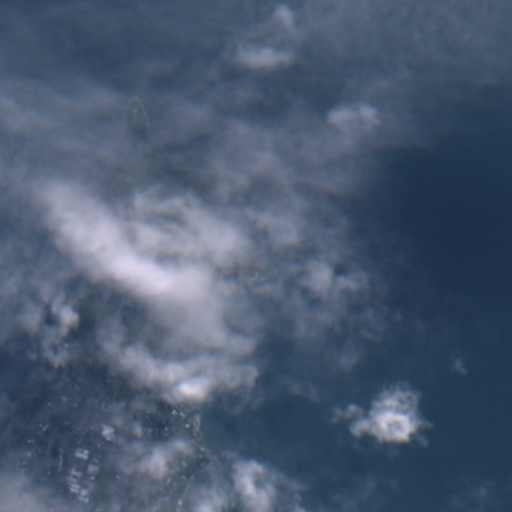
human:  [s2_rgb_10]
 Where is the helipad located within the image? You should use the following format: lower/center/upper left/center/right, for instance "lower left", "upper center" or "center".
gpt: The helipad is located in the center left of the image.
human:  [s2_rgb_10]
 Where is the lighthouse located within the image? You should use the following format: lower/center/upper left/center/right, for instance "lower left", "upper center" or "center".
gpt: The lighthouse is located in the upper left of the image.
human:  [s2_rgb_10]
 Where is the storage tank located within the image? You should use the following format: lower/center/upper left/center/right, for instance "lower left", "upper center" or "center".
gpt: The storage tank is located in the center left of the image.
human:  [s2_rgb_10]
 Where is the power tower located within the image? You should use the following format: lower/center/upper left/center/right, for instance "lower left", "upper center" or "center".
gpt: There is no power tower in the image.